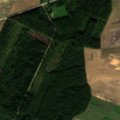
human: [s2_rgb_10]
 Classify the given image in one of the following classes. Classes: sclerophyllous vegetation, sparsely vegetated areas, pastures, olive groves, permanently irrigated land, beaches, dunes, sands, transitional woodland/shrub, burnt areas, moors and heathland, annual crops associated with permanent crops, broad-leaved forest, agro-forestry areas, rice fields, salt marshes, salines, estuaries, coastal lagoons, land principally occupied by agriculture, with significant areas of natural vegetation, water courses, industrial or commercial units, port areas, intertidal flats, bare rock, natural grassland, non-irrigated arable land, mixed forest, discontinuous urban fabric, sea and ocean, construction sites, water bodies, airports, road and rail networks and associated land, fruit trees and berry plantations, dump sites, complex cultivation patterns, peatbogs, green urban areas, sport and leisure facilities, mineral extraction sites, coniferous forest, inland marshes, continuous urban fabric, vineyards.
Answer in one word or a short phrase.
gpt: non-irrigated arable land, mixed forest